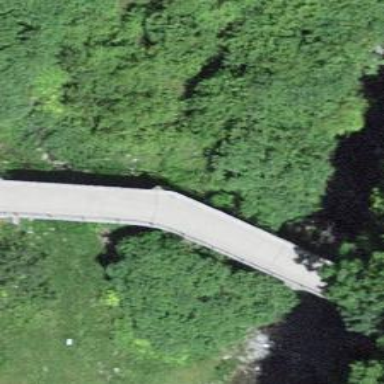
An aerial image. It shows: Historic concrete bridge over track with grade1 surfacing.